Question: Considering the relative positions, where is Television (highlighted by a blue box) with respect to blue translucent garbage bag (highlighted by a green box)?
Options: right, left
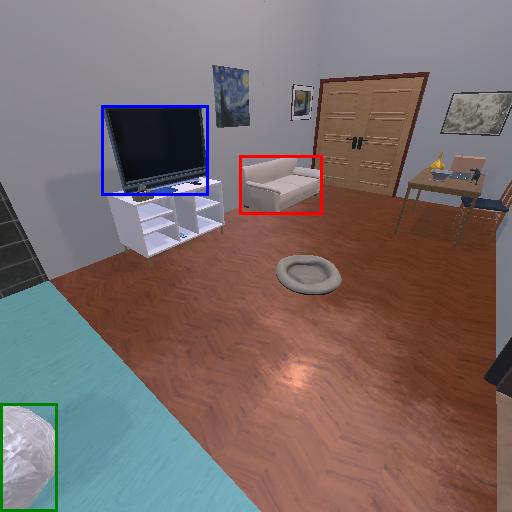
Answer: right